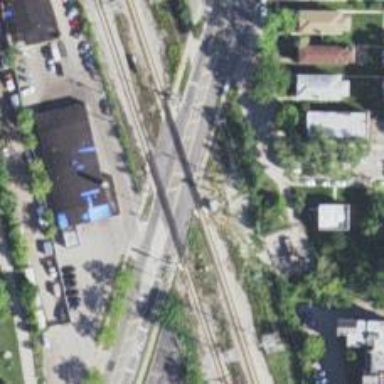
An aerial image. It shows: Railway crossing.